Field crop: maize
Growth stage: 2
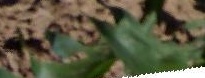
Species: maize